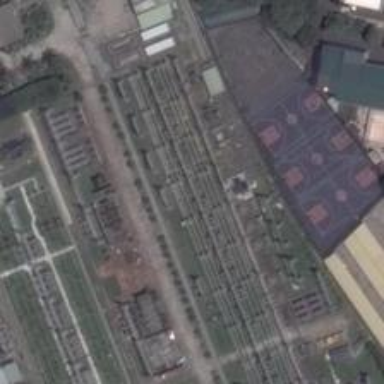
This little playground mainly has three basketball courts and a tennis court .